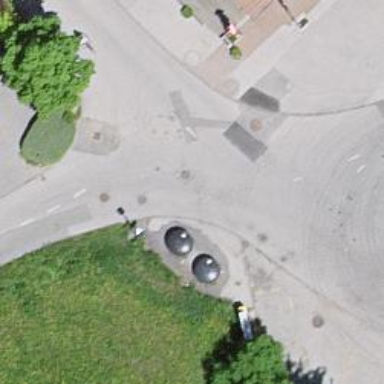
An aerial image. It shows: Bus stop with platform for public transport.